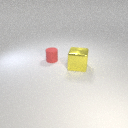
large yellow metal cube in front of small red rubber cylinder